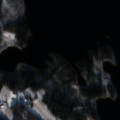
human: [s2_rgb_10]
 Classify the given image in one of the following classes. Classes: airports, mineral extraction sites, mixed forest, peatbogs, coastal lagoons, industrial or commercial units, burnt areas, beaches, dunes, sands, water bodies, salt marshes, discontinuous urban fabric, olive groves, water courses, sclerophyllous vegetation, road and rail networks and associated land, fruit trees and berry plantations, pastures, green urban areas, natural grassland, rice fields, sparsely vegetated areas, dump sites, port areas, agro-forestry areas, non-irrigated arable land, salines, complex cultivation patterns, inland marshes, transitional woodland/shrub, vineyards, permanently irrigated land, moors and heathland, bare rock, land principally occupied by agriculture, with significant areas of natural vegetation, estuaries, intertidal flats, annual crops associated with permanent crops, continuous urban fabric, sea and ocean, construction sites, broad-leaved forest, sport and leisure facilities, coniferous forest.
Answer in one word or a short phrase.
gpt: land principally occupied by agriculture, with significant areas of natural vegetation, mixed forest, transitional woodland/shrub, water bodies